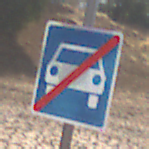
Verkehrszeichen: EndeKraftfahrstrasse
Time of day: MorningAfternoon
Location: Outdoor (Nature)
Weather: PartlyCloudy
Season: NotSpecified
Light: Natural